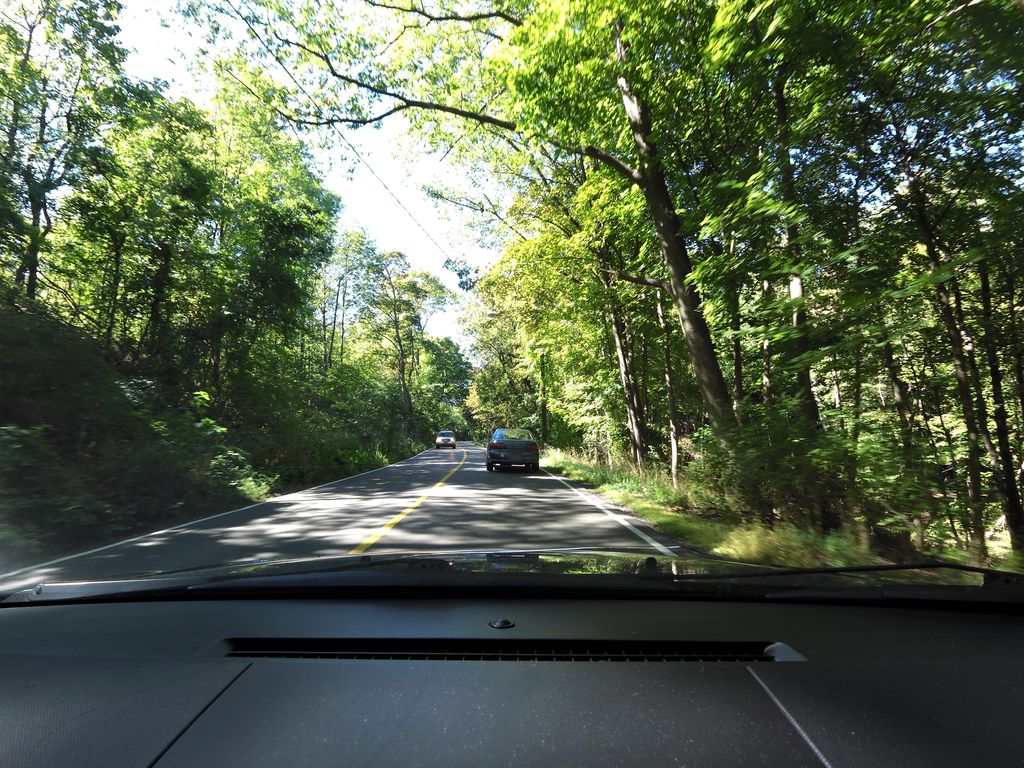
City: hamilton